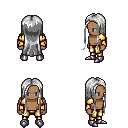
a pixel art fantasy rpg character, male body template, human, dark skin, gold arm armor, gold greaves, white extra-long hairstyle, metal boots, four views (front, back, left, right), 2x2 character sprite sheet, small pixel art, hard edges, no anti-aliasing